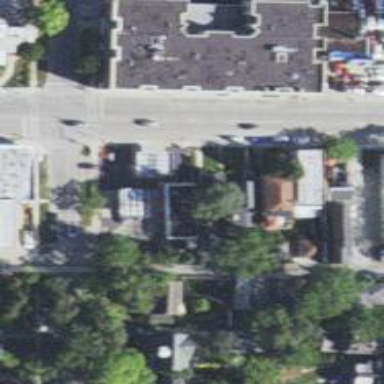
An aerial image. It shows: Convenience shop.